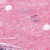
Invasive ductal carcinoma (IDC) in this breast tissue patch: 0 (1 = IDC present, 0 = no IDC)